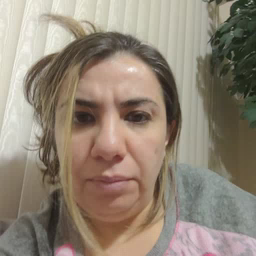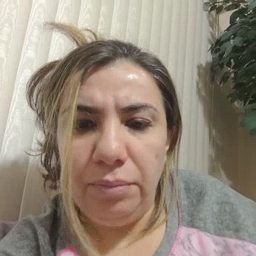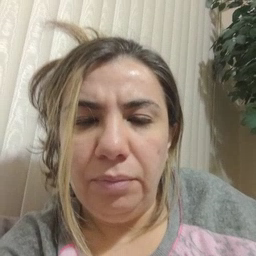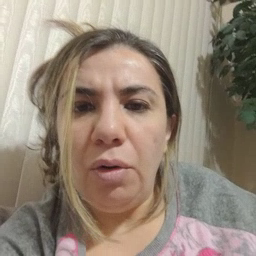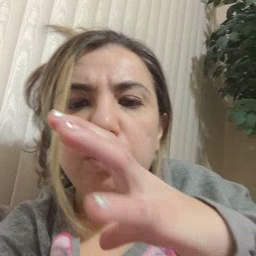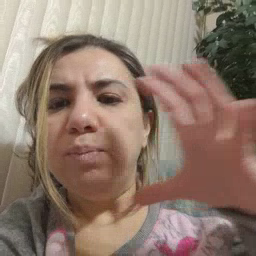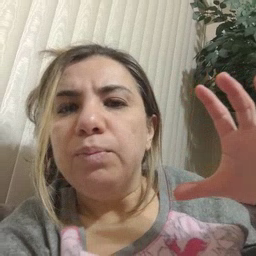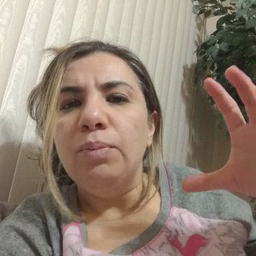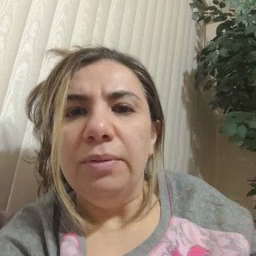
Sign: balloon